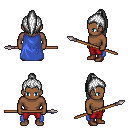
a pixel art fantasy rpg character, male body template, human, dark skin, blue cape, red pants, white long topknot hairstyle, brown shoes, spear, four views (front, back, left, right), 2x2 character sprite sheet, small pixel art, hard edges, no anti-aliasing